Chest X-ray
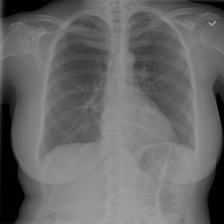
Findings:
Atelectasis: negative
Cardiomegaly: negative
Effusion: negative
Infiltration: negative
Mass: negative
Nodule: negative
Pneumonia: negative
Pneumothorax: negative
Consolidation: negative
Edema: negative
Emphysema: negative
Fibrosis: negative
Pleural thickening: negative
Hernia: negative